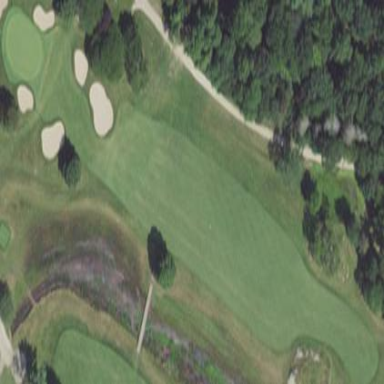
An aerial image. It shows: Golf fairway surrounded by grass.